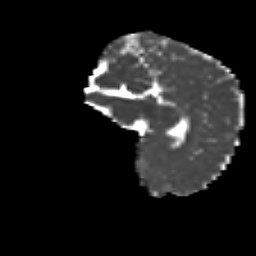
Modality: MD
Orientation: sagittal
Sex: male
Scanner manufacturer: siemens
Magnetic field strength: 3 T
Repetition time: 5 s
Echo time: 0.071 s